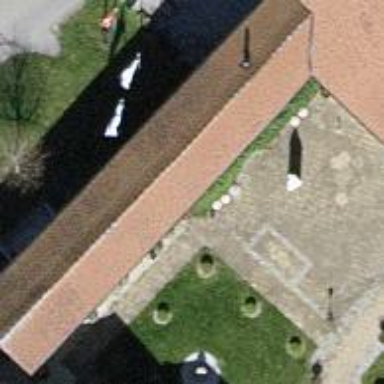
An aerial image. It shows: Restaurant.